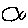
Label: circle